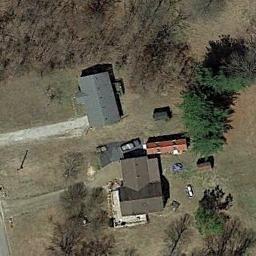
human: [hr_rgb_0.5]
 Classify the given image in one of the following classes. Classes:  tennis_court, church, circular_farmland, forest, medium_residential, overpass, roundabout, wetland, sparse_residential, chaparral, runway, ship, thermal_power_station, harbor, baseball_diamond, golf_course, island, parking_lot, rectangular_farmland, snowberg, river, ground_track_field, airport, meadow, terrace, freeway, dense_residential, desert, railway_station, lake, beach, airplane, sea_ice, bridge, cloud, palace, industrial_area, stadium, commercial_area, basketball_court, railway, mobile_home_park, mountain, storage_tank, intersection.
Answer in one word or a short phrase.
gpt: sparse_residential